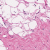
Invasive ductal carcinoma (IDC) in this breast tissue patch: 0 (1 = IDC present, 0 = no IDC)